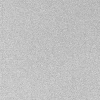
Atmospheric dust classification: dusty